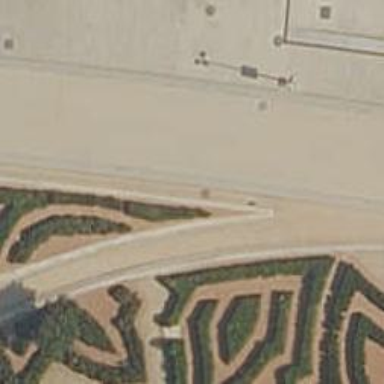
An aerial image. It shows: Hedge barrier.